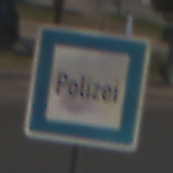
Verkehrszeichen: Polizei
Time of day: Midday
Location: Outdoor (Urban)
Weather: Clear
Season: NotSpecified
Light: Natural